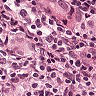
Metastatic tissue present: yes